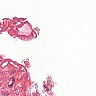
Metastatic tissue present: no